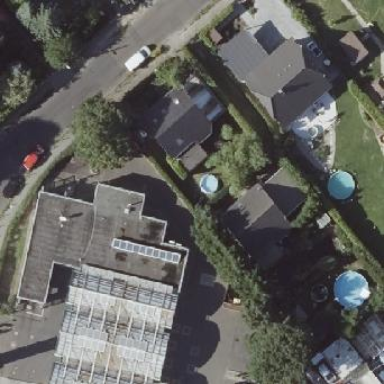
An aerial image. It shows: Building that serves as fuel station.